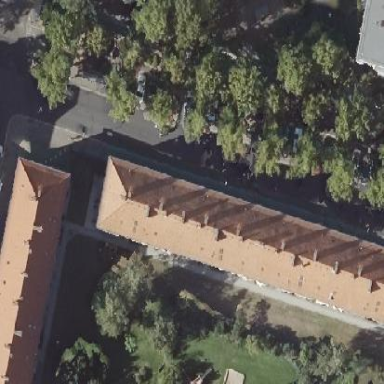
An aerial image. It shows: Residential building with hipped roof.